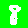
Digit: 8